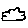
Label: cloud